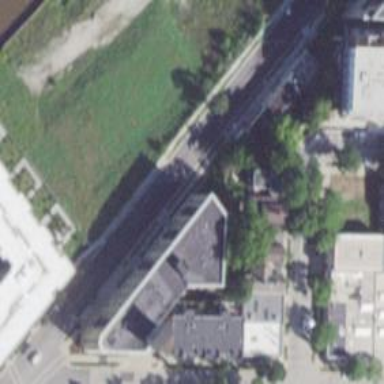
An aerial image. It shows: Industrial building that houses apartments.